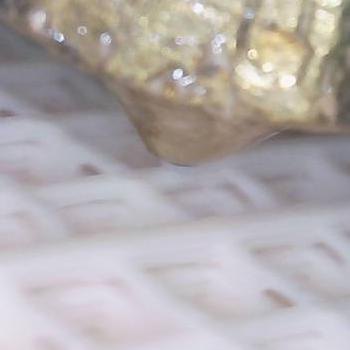
Flow rate: 133%